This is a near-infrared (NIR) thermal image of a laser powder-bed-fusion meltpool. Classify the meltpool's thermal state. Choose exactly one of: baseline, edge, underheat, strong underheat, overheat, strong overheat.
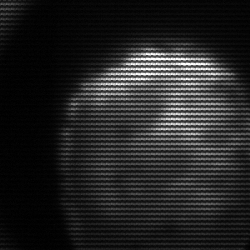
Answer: edge